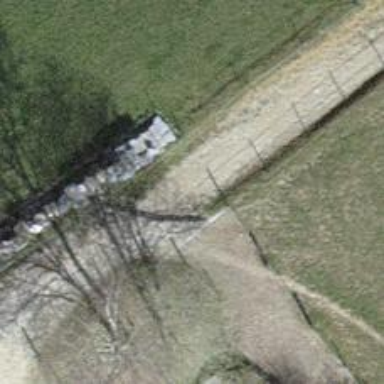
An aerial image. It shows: Gate.